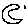
Label: moon